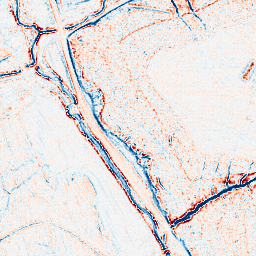
Category: edge_preserving
Decomposition family: anisotropic_diffusion
Decomposition parameters: iterations: 5
kappa: 100
gamma: 0.2
Upsampling method: sinc_blackman
Upsampling parameters: scale: 4
kernel_size: 8
Upsampling scale: 4